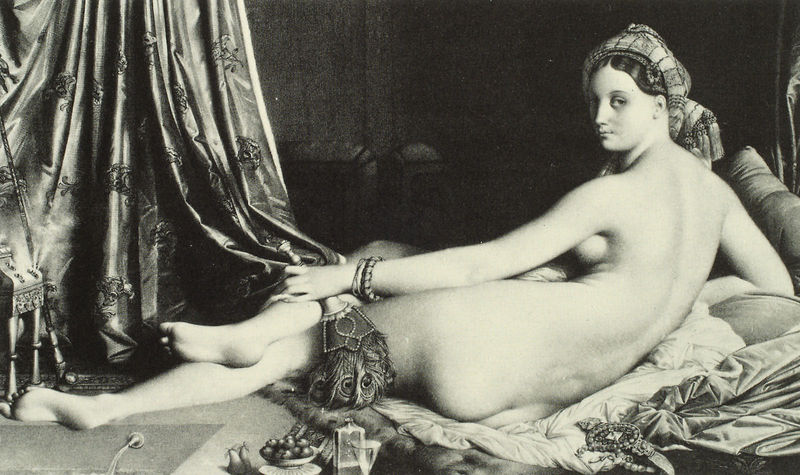
Titel: Die große Odaliske
Künstler: Pierre Sudre
Schlagwörter: akt, feder, fuß, nackt, wasser, frankreich, frau, grau, mund, nase, rücken, schmuck, blick, obst, tuch, fächer, teppich, flasche, arm, hals, vorhang, brücke, auge, interieur, sessel, stoff, seide, brunnen, feigen, federbusch, rückenansicht, liegen, kissen, wein, kopftuch, bett, nackte, erotik, diwan, orient, popo, schönheit, becken, pfau, armband, armreif, verführung, odaliske, turban, eleganz, ingres, navkt, ambiente, po, monalisa, <fru, kopftuvch, portrait, liegend, tazza